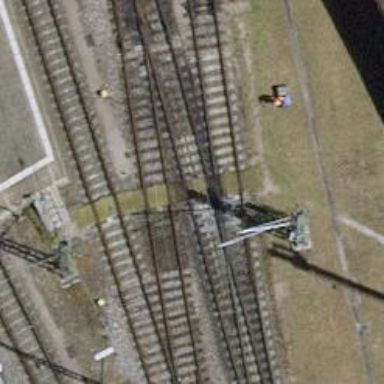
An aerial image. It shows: Crossing for the railway.